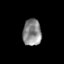
Tissue: skin
Cell type: Epithelial cells
Senescence score: 0.2448
Nuclear area (px): 484
Mean DAPI intensity: 136.713